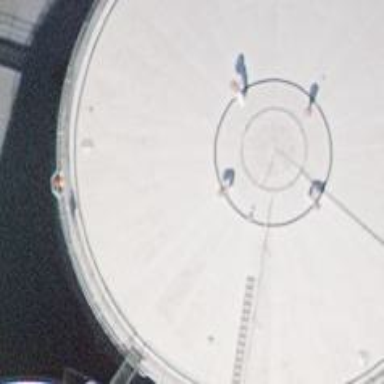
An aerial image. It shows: Storage tank created as man-made structure.